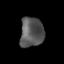
Tissue: prostate
Cell type: T cells
Senescence score: 0.3555
Nuclear area (px): 686
Mean DAPI intensity: 87.544